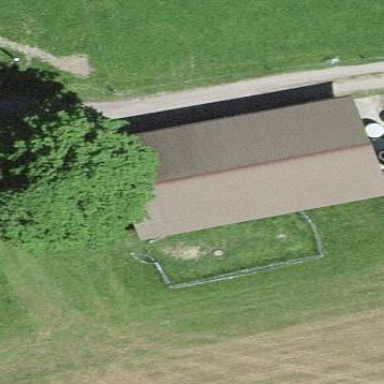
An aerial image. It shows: Barn.